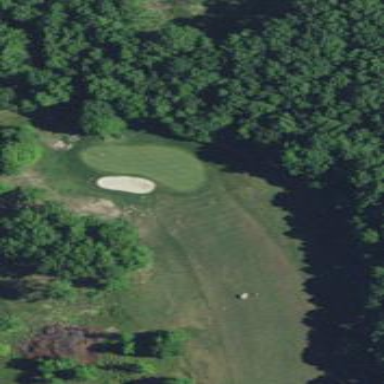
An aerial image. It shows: Golf rough area.